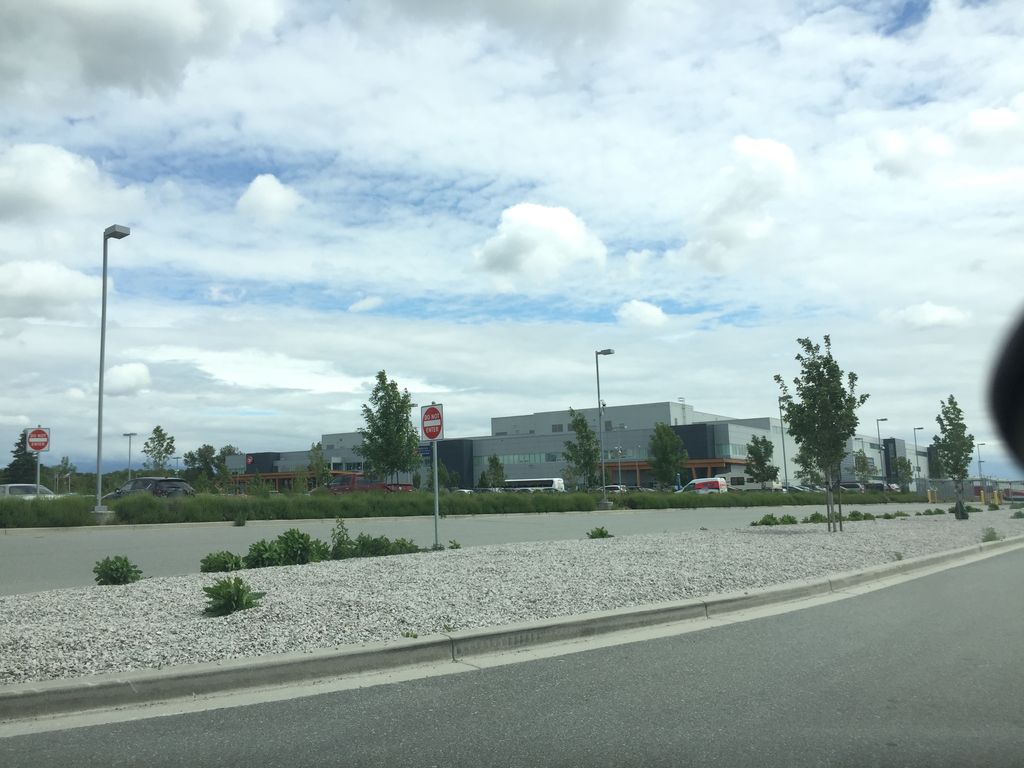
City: vancouver